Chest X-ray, PA view. Patient: 61 years old, sex M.
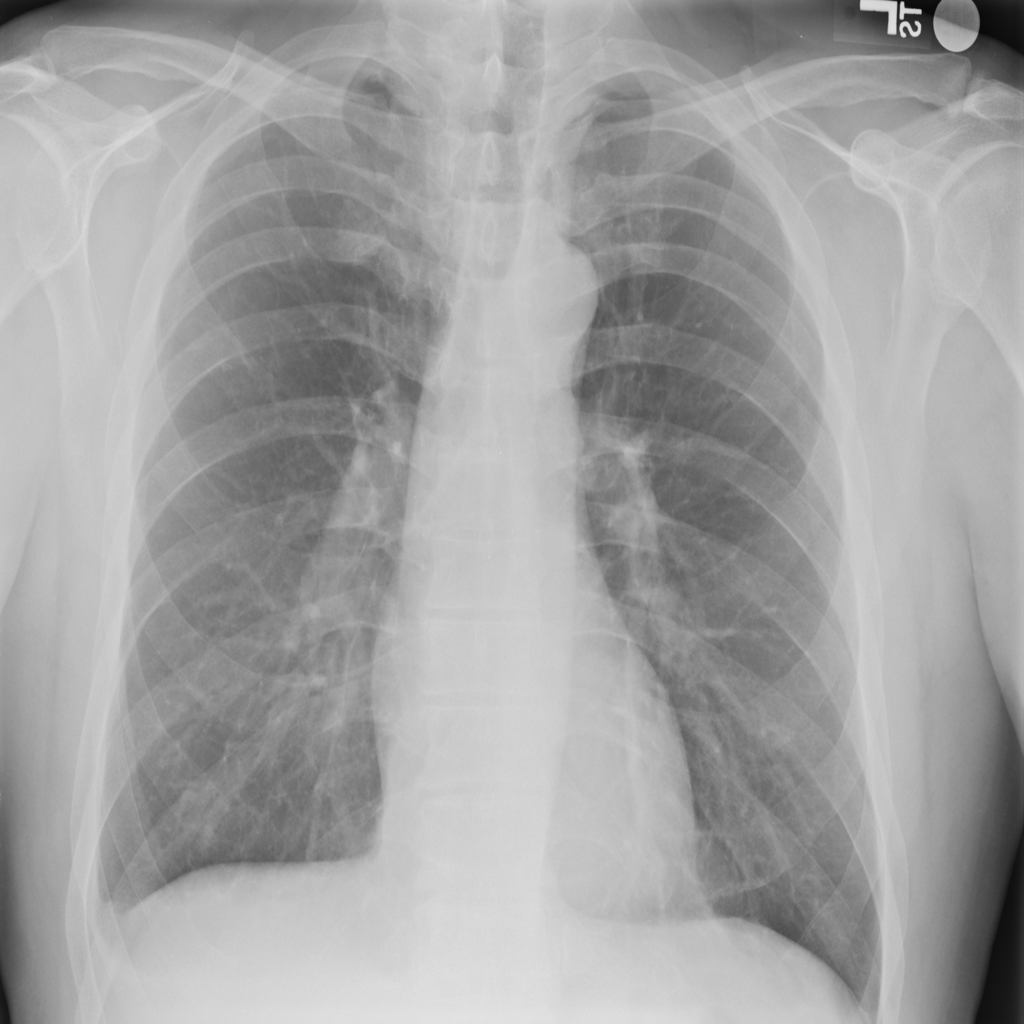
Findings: No Finding